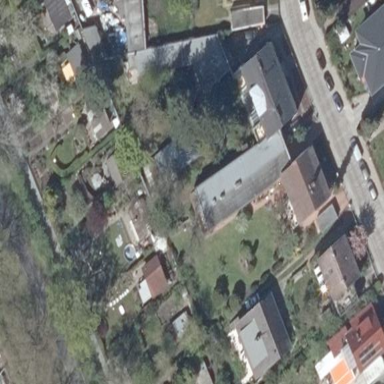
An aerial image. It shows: Detached building.